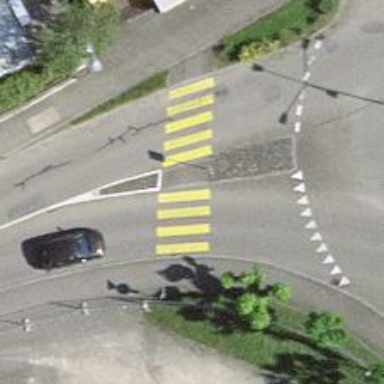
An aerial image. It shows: Marked road crossing with pedestrian island.